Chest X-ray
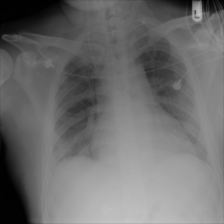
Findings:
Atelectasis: negative
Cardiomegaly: negative
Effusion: positive
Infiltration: negative
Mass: negative
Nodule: negative
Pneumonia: negative
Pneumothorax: negative
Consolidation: negative
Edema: negative
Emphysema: negative
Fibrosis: negative
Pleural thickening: negative
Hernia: negative